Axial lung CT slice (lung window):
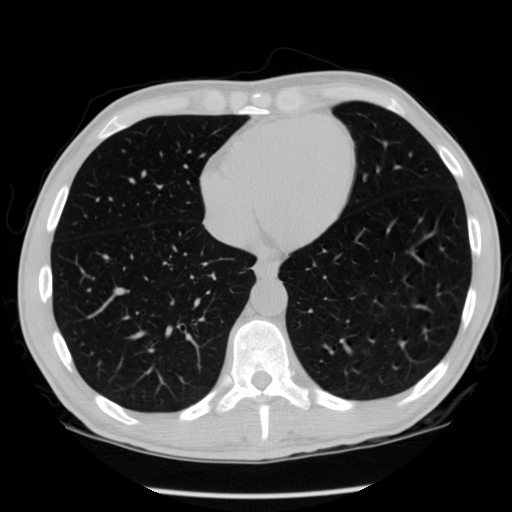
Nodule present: no